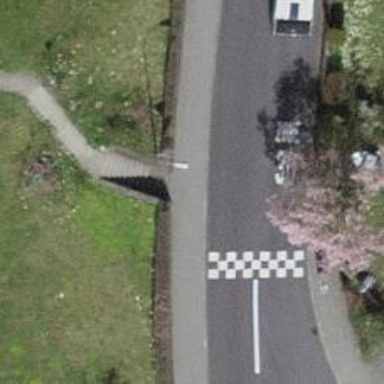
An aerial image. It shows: Set of steps on the road.